Question: I am going to update my existing app on app store but it's giving me error of invalid bundle. Snapshot of error given below .
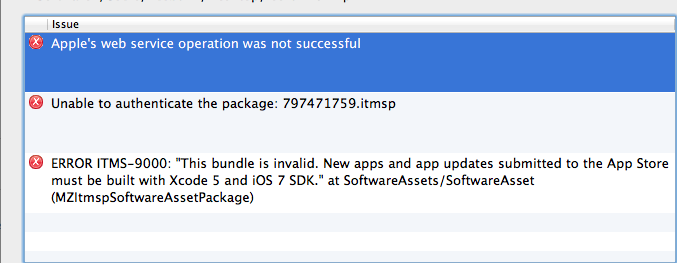
Answer: Ensure you are using the latest Corona SDK. If you are using Graphics 2.0 the latest public build is the 2013.2100 and with Graphics 1.0 you should upgrade your code to 2.0 or use the 2014.1262 build.
<URL>